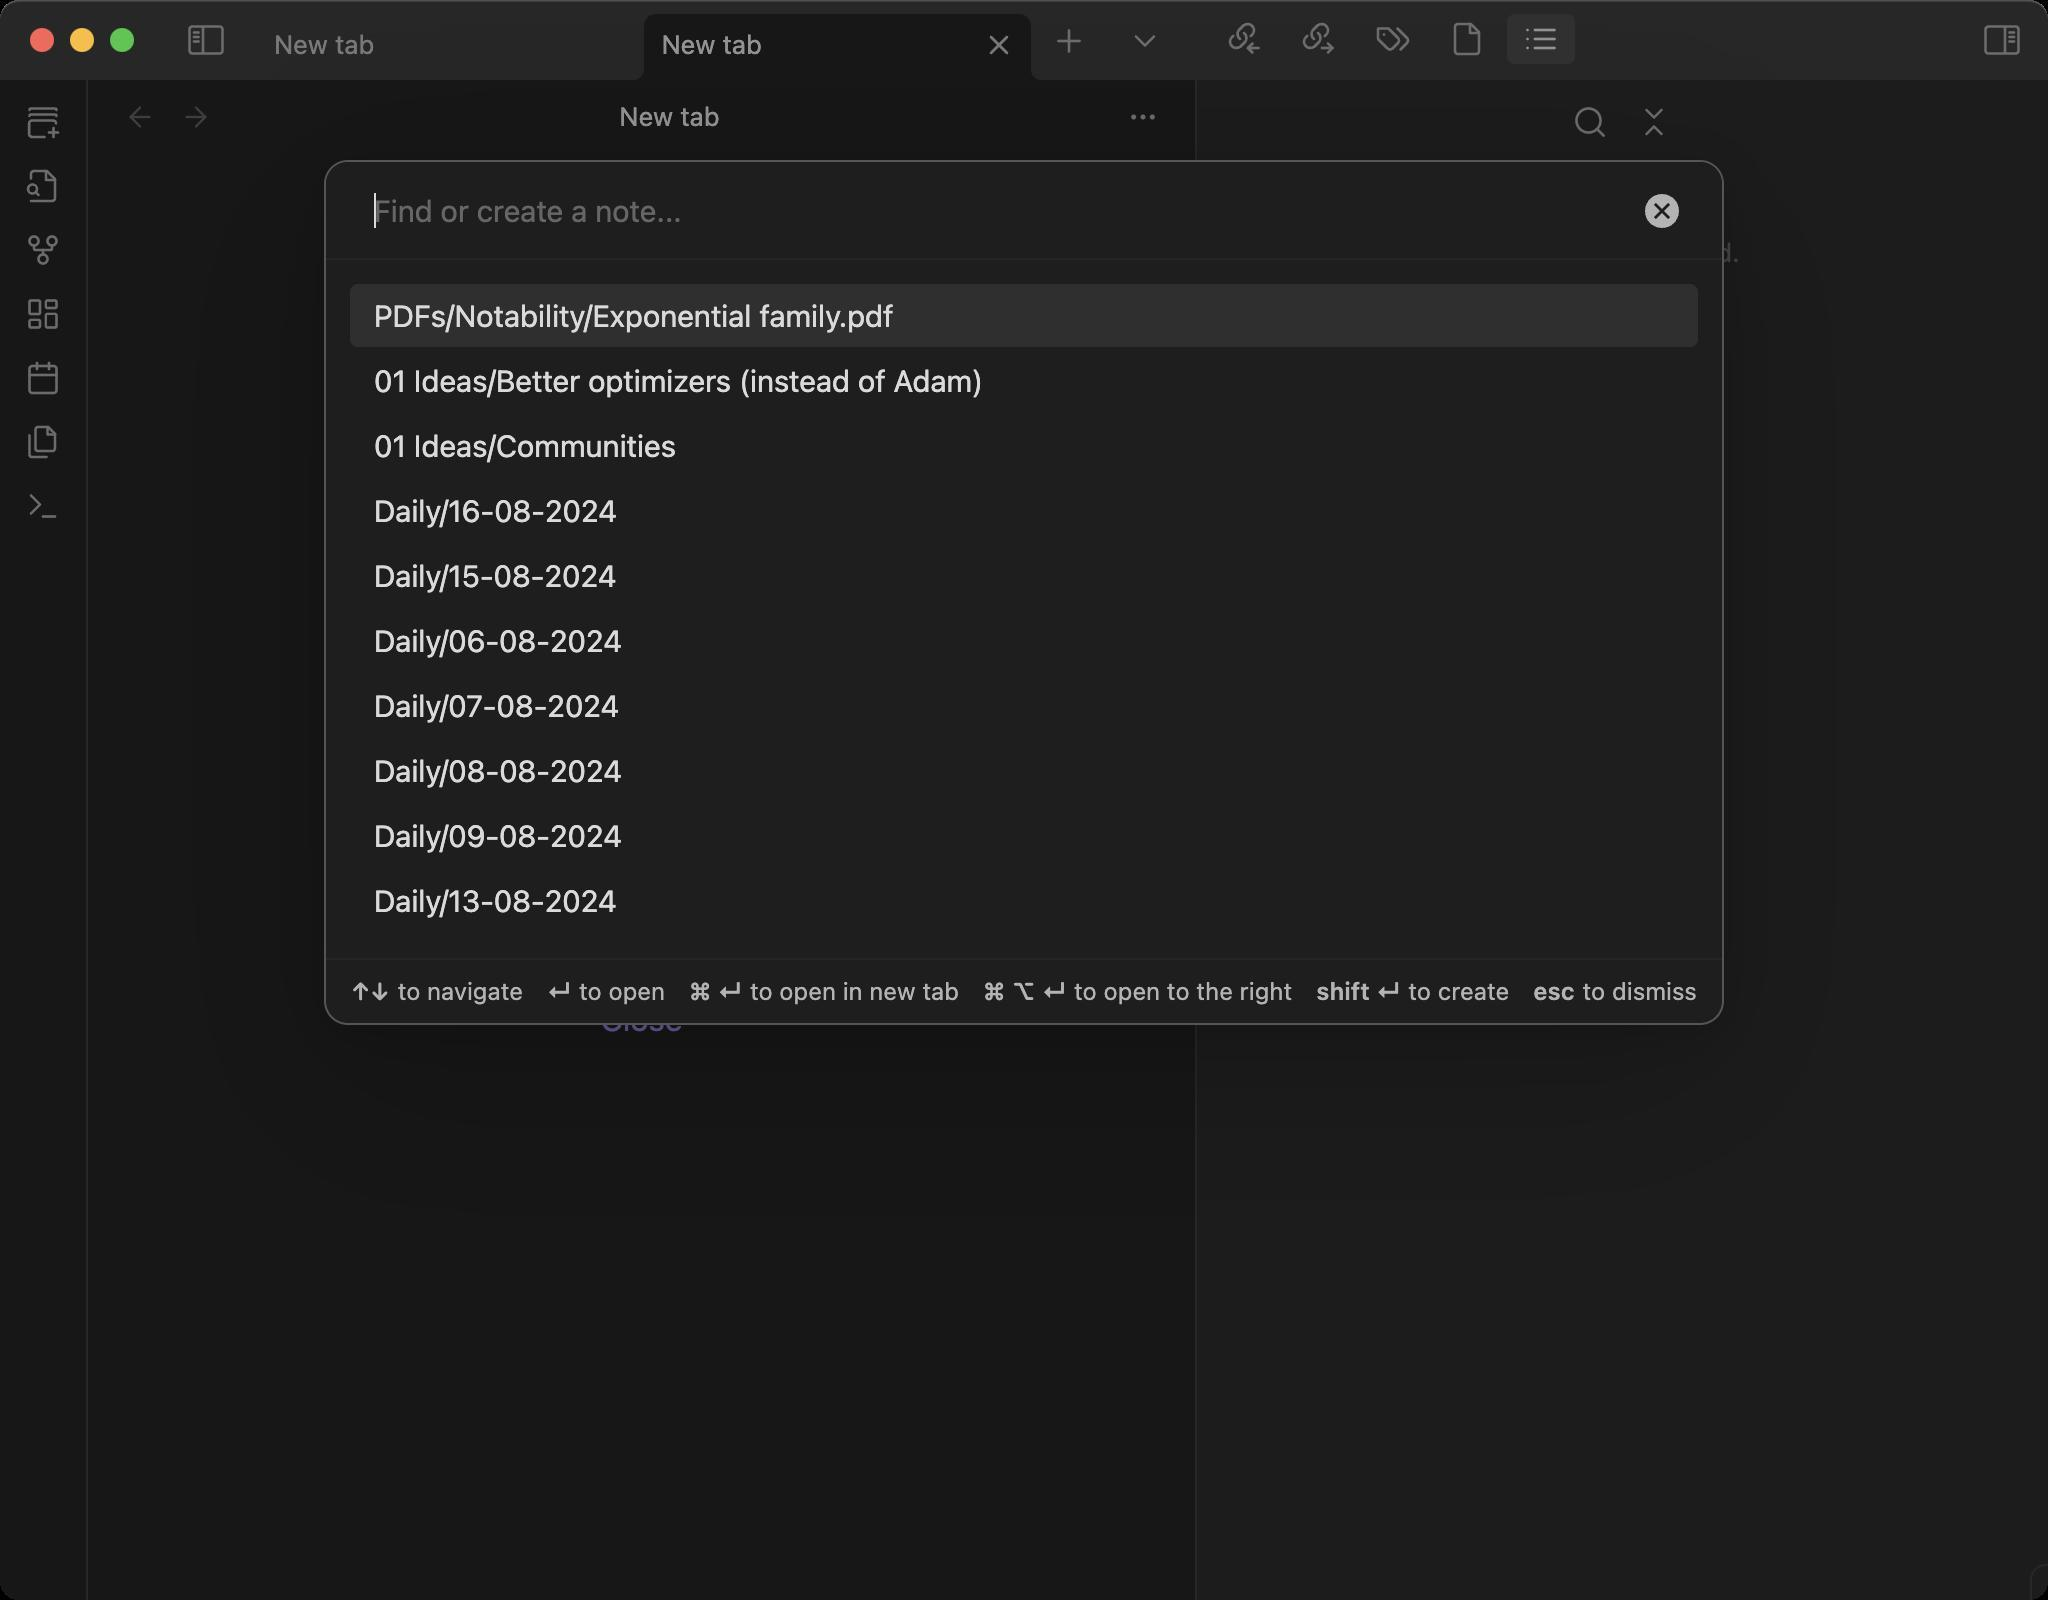
Accessibility tree:
{"name": "New_tab_-_Sophie's_vault_-_Obsidian_v1.6.7", "role": "AXWindow", "description": null, "role_description": "standard window", "value": null, "position": "325.00;113.00", "size": "1024;800", "children": [{"name": "", "role": "AXGroup", "description": "", "role_description": "group", "value": "", "position": "0.00;0.00", "size": "1024;800", "children": [{"name": "", "role": "AXGroup", "description": "", "role_description": "group", "value": "", "position": "0.00;0.00", "size": "1024;800", "children": [{"name": "", "role": "AXGroup", "description": "", "role_description": "group", "value": "", "position": "0.00;0.00", "size": "1024;800", "children": [{"name": "", "role": "AXGroup", "description": "", "role_description": "group", "value": "", "position": "0.00;0.00", "size": "1024;800", "children": [{"name": "New_tab_-_Sophie's_vault_-_Obsidian_v1.6.7", "role": "AXWebArea", "description": "", "role_description": "HTML content", "value": "", "position": "0.00;0.00", "size": "1024;800", "children": [{"name": "", "role": "AXGroup", "description": "", "role_description": "group", "value": "", "position": "0.00;0.00", "size": "1024;800", "children": [{"name": "", "role": "AXGroup", "description": "", "role_description": "group", "value": "", "position": "0.00;0.00", "size": "1024;800", "children": [{"name": "", "role": "AXGroup", "description": "", "role_description": "group", "value": "", "position": "0.00;0.00", "size": "1024;800", "children": [{"name": "", "role": "AXGroup", "description": "", "role_description": "group", "value": "", "position": "0.00;0.00", "size": "1024;800", "children": [{"name": "", "role": "AXGroup", "description": "", "role_description": "group", "value": "", "position": "0.00;40.00", "size": "44;760", "children": [{"name": "", "role": "AXGroup", "description": "Create new unique note", "role_description": "group", "value": "", "position": "7.00;48.00", "size": "30;26", "children": [{"name": "", "role": "AXImage", "description": "", "role_description": "image", "value": "", "position": "13.00;52.00", "size": "18;18", "children": []}]}, {"name": "", "role": "AXGroup", "description": "Open quick switcher", "role_description": "group", "value": "", "position": "7.00;80.00", "size": "30;26", "children": [{"name": "", "role": "AXImage", "description": "", "role_description": "image", "value": "", "position": "13.00;84.00", "size": "18;18", "children": []}]}, {"name": "", "role": "AXGroup", "description": "Open graph view", "role_description": "group", "value": "", "position": "7.00;112.00", "size": "30;26", "children": [{"name": "", "role": "AXImage", "description": "", "role_description": "image", "value": "", "position": "13.00;116.00", "size": "18;18", "children": []}]}, {"name": "", "role": "AXGroup", "description": "Create new canvas", "role_description": "group", "value": "", "position": "7.00;144.00", "size": "30;26", "children": [{"name": "", "role": "AXImage", "description": "", "role_description": "image", "value": "", "position": "13.00;148.00", "size": "18;18", "children": []}]}, {"name": "", "role": "AXGroup", "description": "Open today's daily note", "role_description": "group", "value": "", "position": "7.00;176.00", "size": "30;26", "children": [{"name": "", "role": "AXImage", "description": "", "role_description": "image", "value": "", "position": "13.00;180.00", "size": "18;18", "children": []}]}, {"name": "", "role": "AXGroup", "description": "Insert template", "role_description": "group", "value": "", "position": "7.00;208.00", "size": "30;26", "children": [{"name": "", "role": "AXImage", "description": "", "role_description": "image", "value": "", "position": "13.00;212.00", "size": "18;18", "children": []}]}, {"name": "", "role": "AXGroup", "description": "Open command palette", "role_description": "group", "value": "", "position": "7.00;240.00", "size": "30;26", "children": [{"name": "", "role": "AXImage", "description": "", "role_description": "image", "value": "", "position": "13.00;244.00", "size": "18;18", "children": []}]}]}, {"name": "", "role": "AXGroup", "description": "", "role_description": "group", "value": "", "position": "44.00;0.00", "size": "554;800", "children": [{"name": "", "role": "AXGroup", "description": "", "role_description": "group", "value": "", "position": "44.00;0.00", "size": "554;800", "children": [{"name": "", "role": "AXGroup", "description": "", "role_description": "group", "value": "", "position": "44.00;0.00", "size": "554;40", "children": [{"name": "", "role": "AXGroup", "description": "", "role_description": "group", "value": "", "position": "88.00;0.00", "size": "30;39", "children": [{"name": "", "role": "AXGroup", "description": "", "role_description": "group", "value": "", "position": "88.00;8.00", "size": "30;24", "children": [{"name": "", "role": "AXImage", "description": "", "role_description": "image", "value": "", "position": "94.00;11.00", "size": "18;18", "children": []}]}]}, {"name": "", "role": "AXGroup", "description": "", "role_description": "group", "value": "", "position": "113.00;6.00", "size": "418;34", "children": [{"name": "", "role": "AXGroup", "description": "New tab", "role_description": "group", "value": "", "position": "128.00;7.00", "size": "194;33", "children": [{"name": "", "role": "AXGroup", "description": "", "role_description": "group", "value": "", "position": "131.00;8.00", "size": "188;29", "children": [{"name": "", "role": "AXGroup", "description": "", "role_description": "group", "value": "", "position": "137.00;14.00", "size": "179;17", "children": [{"name": "", "role": "AXStaticText", "description": "", "role_description": "text", "value": "New tab", "position": "137.00;14.00", "size": "51;16", "children": []}]}]}]}, {"name": "", "role": "AXGroup", "description": "New tab", "role_description": "group", "value": "", "position": "322.00;7.00", "size": "194;33", "children": [{"name": "", "role": "AXGroup", "description": "", "role_description": "group", "value": "", "position": "325.00;8.00", "size": "188;29", "children": [{"name": "", "role": "AXGroup", "description": "", "role_description": "group", "value": "", "position": "331.00;14.00", "size": "157;17", "children": [{"name": "", "role": "AXStaticText", "description": "", "role_description": "text", "value": "New tab", "position": "331.00;14.00", "size": "50;16", "children": []}]}, {"name": "", "role": "AXGroup", "description": "Close", "role_description": "group", "value": "", "position": "490.00;12.00", "size": "20;21", "children": [{"name": "", "role": "AXImage", "description": "", "role_description": "image", "value": "", "position": "492.00;14.00", "size": "16;17", "children": []}]}]}]}]}, {"name": "", "role": "AXGroup", "description": "", "role_description": "group", "value": "", "position": "522.00;0.00", "size": "26;39", "children": [{"name": "", "role": "AXGroup", "description": "New tab", "role_description": "group", "value": "", "position": "522.00;8.00", "size": "26;26", "children": [{"name": "", "role": "AXImage", "description": "", "role_description": "image", "value": "", "position": "526.00;12.00", "size": "18;18", "children": []}]}]}, {"name": "", "role": "AXGroup", "description": "", "role_description": "group", "value": "", "position": "560.00;0.00", "size": "26;39", "children": [{"name": "", "role": "AXGroup", "description": "", "role_description": "group", "value": "", "position": "560.00;8.00", "size": "26;26", "children": [{"name": "", "role": "AXImage", "description": "", "role_description": "image", "value": "", "position": "564.00;12.00", "size": "18;18", "children": []}]}]}]}, {"name": "", "role": "AXGroup", "description": "", "role_description": "group", "value": "", "position": "44.00;40.00", "size": "554;760", "children": [{"name": "", "role": "AXGroup", "description": "", "role_description": "group", "value": "", "position": "44.00;40.00", "size": "554;760", "children": [{"name": "", "role": "AXGroup", "description": "", "role_description": "group", "value": "", "position": "44.00;40.00", "size": "554;760", "children": [{"name": "", "role": "AXGroup", "description": "", "role_description": "group", "value": "", "position": "44.00;40.00", "size": "554;38", "children": [{"name": "", "role": "AXButton", "description": "Navigate back", "role_description": "button", "value": "", "position": "56.00;46.00", "size": "28;25", "children": [{"name": "", "role": "AXImage", "description": "", "role_description": "image", "value": "", "position": "62.00;50.00", "size": "16;17", "children": []}]}, {"name": "", "role": "AXButton", "description": "Navigate forward", "role_description": "button", "value": "", "position": "84.00;46.00", "size": "28;25", "children": [{"name": "", "role": "AXImage", "description": "", "role_description": "image", "value": "", "position": "90.00;50.00", "size": "16;17", "children": []}]}, {"name": "", "role": "AXGroup", "description": "", "role_description": "group", "value": "", "position": "120.00;40.00", "size": "430;37", "children": [{"name": "", "role": "AXGroup", "description": "", "role_description": "group", "value": "", "position": "310.00;50.00", "size": "50;17", "children": [{"name": "", "role": "AXStaticText", "description": "", "role_description": "text", "value": "New tab", "position": "310.00;51.00", "size": "50;15", "children": []}]}]}, {"name": "", "role": "AXButton", "description": "More options", "role_description": "button", "value": "", "position": "558.00;46.00", "size": "28;25", "children": [{"name": "", "role": "AXImage", "description": "", "role_description": "image", "value": "", "position": "564.00;50.00", "size": "16;17", "children": []}]}]}, {"name": "", "role": "AXGroup", "description": "", "role_description": "group", "value": "", "position": "44.00;78.00", "size": "554;722", "children": [{"name": "", "role": "AXGroup", "description": "", "role_description": "group", "value": "", "position": "44.00;40.00", "size": "554;760", "children": [{"name": "", "role": "AXGroup", "description": "", "role_description": "group", "value": "", "position": "238.00;332.00", "size": "166;32", "children": [{"name": "", "role": "AXStaticText", "description": "", "role_description": "text", "value": "No file is open", "position": "244.00;334.00", "size": "154;28", "children": []}]}, {"name": "", "role": "AXGroup", "description": "", "role_description": "group", "value": "", "position": "238.00;384.00", "size": "166;36", "children": [{"name": "", "role": "AXStaticText", "description": "", "role_description": "text", "value": "Create new note (⌘ N)", "position": "238.00;392.00", "size": "166;20", "children": []}]}, {"name": "", "role": "AXGroup", "description": "", "role_description": "group", "value": "", "position": "238.00;420.00", "size": "166;36", "children": [{"name": "", "role": "AXStaticText", "description": "", "role_description": "text", "value": "Go to file (⌘ O)", "position": "265.00;428.00", "size": "112;20", "children": []}]}, {"name": "", "role": "AXGroup", "description": "", "role_description": "group", "value": "", "position": "238.00;456.00", "size": "166;36", "children": [{"name": "", "role": "AXStaticText", "description": "", "role_description": "text", "value": "See recent files (⌘ O)", "position": "242.00;464.00", "size": "158;20", "children": []}]}, {"name": "", "role": "AXGroup", "description": "", "role_description": "group", "value": "", "position": "238.00;492.00", "size": "166;36", "children": [{"name": "", "role": "AXStaticText", "description": "", "role_description": "text", "value": "Close", "position": "300.00;500.00", "size": "42;20", "children": []}]}]}]}]}]}]}]}]}, {"name": "", "role": "AXGroup", "description": "", "role_description": "group", "value": "", "position": "598.00;0.00", "size": "426;800", "children": [{"name": "", "role": "AXSplitter", "description": "", "role_description": "splitter", "value": "", "position": "598.00;0.00", "size": "3;800", "children": []}, {"name": "", "role": "AXGroup", "description": "", "role_description": "group", "value": "", "position": "598.00;0.00", "size": "426;800", "children": [{"name": "", "role": "AXGroup", "description": "", "role_description": "group", "value": "", "position": "598.00;0.00", "size": "426;40", "children": [{"name": "", "role": "AXGroup", "description": "", "role_description": "group", "value": "", "position": "606.00;6.00", "size": "182;33", "children": [{"name": "", "role": "AXGroup", "description": "Backlinks", "role_description": "group", "value": "", "position": "606.00;7.00", "size": "34;25", "children": [{"name": "", "role": "AXGroup", "description": "", "role_description": "group", "value": "", "position": "606.00;7.00", "size": "34;25", "children": [{"name": "", "role": "AXGroup", "description": "", "role_description": "group", "value": "", "position": "614.00;11.00", "size": "18;18", "children": [{"name": "", "role": "AXImage", "description": "", "role_description": "image", "value": "", "position": "614.00;11.00", "size": "18;18", "children": []}]}]}]}, {"name": "", "role": "AXGroup", "description": "Outgoing links", "role_description": "group", "value": "", "position": "643.00;7.00", "size": "34;25", "children": [{"name": "", "role": "AXGroup", "description": "", "role_description": "group", "value": "", "position": "643.00;7.00", "size": "34;25", "children": [{"name": "", "role": "AXGroup", "description": "", "role_description": "group", "value": "", "position": "651.00;11.00", "size": "18;18", "children": [{"name": "", "role": "AXImage", "description": "", "role_description": "image", "value": "", "position": "651.00;11.00", "size": "18;18", "children": []}]}]}]}, {"name": "", "role": "AXGroup", "description": "Tags", "role_description": "group", "value": "", "position": "680.00;7.00", "size": "34;25", "children": [{"name": "", "role": "AXGroup", "description": "", "role_description": "group", "value": "", "position": "680.00;7.00", "size": "34;25", "children": [{"name": "", "role": "AXGroup", "description": "", "role_description": "group", "value": "", "position": "688.00;11.00", "size": "18;18", "children": [{"name": "", "role": "AXImage", "description": "", "role_description": "image", "value": "", "position": "688.00;11.00", "size": "18;18", "children": []}]}]}]}, {"name": "", "role": "AXGroup", "description": "Paper sketch", "role_description": "group", "value": "", "position": "717.00;7.00", "size": "34;25", "children": [{"name": "", "role": "AXGroup", "description": "", "role_description": "group", "value": "", "position": "717.00;7.00", "size": "34;25", "children": [{"name": "", "role": "AXImage", "description": "", "role_description": "image", "value": "", "position": "725.00;11.00", "size": "18;18", "children": []}]}]}, {"name": "", "role": "AXGroup", "description": "Outline", "role_description": "group", "value": "", "position": "754.00;7.00", "size": "34;25", "children": [{"name": "", "role": "AXGroup", "description": "", "role_description": "group", "value": "", "position": "754.00;7.00", "size": "34;25", "children": [{"name": "", "role": "AXImage", "description": "", "role_description": "image", "value": "", "position": "762.00;11.00", "size": "18;18", "children": []}]}]}]}, {"name": "", "role": "AXGroup", "description": "", "role_description": "group", "value": "", "position": "986.00;0.00", "size": "38;39", "children": [{"name": "", "role": "AXGroup", "description": "", "role_description": "group", "value": "", "position": "986.00;8.00", "size": "30;24", "children": [{"name": "", "role": "AXImage", "description": "", "role_description": "image", "value": "", "position": "992.00;11.00", "size": "18;18", "children": []}]}]}]}, {"name": "", "role": "AXGroup", "description": "", "role_description": "group", "value": "", "position": "598.00;40.00", "size": "426;760", "children": [{"name": "", "role": "AXGroup", "description": "", "role_description": "group", "value": "", "position": "598.00;40.00", "size": "426;760", "children": [{"name": "", "role": "AXGroup", "description": "", "role_description": "group", "value": "", "position": "598.00;40.00", "size": "426;760", "children": [{"name": "", "role": "AXGroup", "description": "Show search filter", "role_description": "group", "value": "", "position": "780.00;48.00", "size": "30;26", "children": [{"name": "", "role": "AXImage", "description": "", "role_description": "image", "value": "", "position": "786.00;52.00", "size": "18;18", "children": []}]}, {"name": "", "role": "AXGroup", "description": "Collapse all", "role_description": "group", "value": "", "position": "812.00;48.00", "size": "30;26", "children": [{"name": "", "role": "AXImage", "description": "", "role_description": "image", "value": "", "position": "818.00;52.00", "size": "18;18", "children": []}]}, {"name": "", "role": "AXGroup", "description": "", "role_description": "group", "value": "", "position": "598.00;82.00", "size": "426;718", "children": [{"name": "", "role": "AXGroup", "description": "", "role_description": "group", "value": "", "position": "610.00;94.00", "size": "402;65", "children": [{"name": "", "role": "AXStaticText", "description": "", "role_description": "text", "value": "No headings found.", "position": "752.00;119.00", "size": "118;15", "children": []}]}]}]}]}]}]}]}]}]}, {"name": "", "role": "AXGroup", "description": "", "role_description": "group", "value": "", "position": "1015.00;782.00", "size": "9;18", "children": []}]}, {"name": "", "role": "AXGroup", "description": "", "role_description": "group", "value": "", "position": "0.00;0.00", "size": "1024;800", "children": [{"name": "", "role": "AXGroup", "description": "", "role_description": "group", "value": "", "position": "0.00;0.00", "size": "1024;800", "children": []}, {"name": "", "role": "AXGroup", "description": "", "role_description": "group", "value": "", "position": "162.00;80.00", "size": "700;433", "children": [{"name": "", "role": "AXGroup", "description": "", "role_description": "group", "value": "", "position": "163.00;81.00", "size": "698;49", "children": [{"name": "", "role": "AXTextField", "description": "", "role_description": "text field", "value": "", "position": "163.00;81.00", "size": "698;49", "children": []}, {"name": "", "role": "AXGroup", "description": "", "role_description": "group", "value": "", "position": "817.00;91.00", "size": "28;30", "children": []}]}, {"name": "", "role": "AXGroup", "description": "", "role_description": "group", "value": "", "position": "163.00;130.00", "size": "698;349", "children": [{"name": "", "role": "AXGroup", "description": "", "role_description": "group", "value": "", "position": "187.00;148.00", "size": "260;20", "children": [{"name": "", "role": "AXGroup", "description": "", "role_description": "group", "value": "", "position": "187.00;148.00", "size": "260;20", "children": [{"name": "", "role": "AXStaticText", "description": "", "role_description": "text", "value": "PDFs/Notability/Exponential family.pdf", "position": "187.00;149.00", "size": "260;18", "children": []}]}]}, {"name": "", "role": "AXGroup", "description": "", "role_description": "group", "value": "", "position": "187.00;181.00", "size": "305;19", "children": [{"name": "", "role": "AXGroup", "description": "", "role_description": "group", "value": "", "position": "187.00;181.00", "size": "305;19", "children": [{"name": "", "role": "AXStaticText", "description": "", "role_description": "text", "value": "01 Ideas/Better optimizers (instead of Adam)", "position": "187.00;182.00", "size": "305;17", "children": []}]}]}, {"name": "", "role": "AXGroup", "description": "", "role_description": "group", "value": "", "position": "187.00;213.00", "size": "151;20", "children": [{"name": "", "role": "AXGroup", "description": "", "role_description": "group", "value": "", "position": "187.00;213.00", "size": "151;20", "children": [{"name": "", "role": "AXStaticText", "description": "", "role_description": "text", "value": "01 Ideas/Communities", "position": "187.00;214.00", "size": "151;18", "children": []}]}]}, {"name": "", "role": "AXGroup", "description": "", "role_description": "group", "value": "", "position": "187.00;246.00", "size": "122;19", "children": [{"name": "", "role": "AXGroup", "description": "", "role_description": "group", "value": "", "position": "187.00;246.00", "size": "122;19", "children": [{"name": "", "role": "AXStaticText", "description": "", "role_description": "text", "value": "Daily/16-08-2024", "position": "187.00;247.00", "size": "122;17", "children": []}]}]}, {"name": "", "role": "AXGroup", "description": "", "role_description": "group", "value": "", "position": "187.00;278.00", "size": "122;20", "children": [{"name": "", "role": "AXGroup", "description": "", "role_description": "group", "value": "", "position": "187.00;278.00", "size": "122;20", "children": [{"name": "", "role": "AXStaticText", "description": "", "role_description": "text", "value": "Daily/15-08-2024", "position": "187.00;279.00", "size": "122;18", "children": []}]}]}, {"name": "", "role": "AXGroup", "description": "", "role_description": "group", "value": "", "position": "187.00;311.00", "size": "124;19", "children": [{"name": "", "role": "AXGroup", "description": "", "role_description": "group", "value": "", "position": "187.00;311.00", "size": "124;19", "children": [{"name": "", "role": "AXStaticText", "description": "", "role_description": "text", "value": "Daily/06-08-2024", "position": "187.00;312.00", "size": "124;17", "children": []}]}]}, {"name": "", "role": "AXGroup", "description": "", "role_description": "group", "value": "", "position": "187.00;343.00", "size": "123;20", "children": [{"name": "", "role": "AXGroup", "description": "", "role_description": "group", "value": "", "position": "187.00;343.00", "size": "123;20", "children": [{"name": "", "role": "AXStaticText", "description": "", "role_description": "text", "value": "Daily/07-08-2024", "position": "187.00;344.00", "size": "123;18", "children": []}]}]}, {"name": "", "role": "AXGroup", "description": "", "role_description": "group", "value": "", "position": "187.00;376.00", "size": "125;19", "children": [{"name": "", "role": "AXGroup", "description": "", "role_description": "group", "value": "", "position": "187.00;376.00", "size": "125;19", "children": [{"name": "", "role": "AXStaticText", "description": "", "role_description": "text", "value": "Daily/08-08-2024", "position": "187.00;377.00", "size": "125;17", "children": []}]}]}, {"name": "", "role": "AXGroup", "description": "", "role_description": "group", "value": "", "position": "187.00;408.00", "size": "124;20", "children": [{"name": "", "role": "AXGroup", "description": "", "role_description": "group", "value": "", "position": "187.00;408.00", "size": "124;20", "children": [{"name": "", "role": "AXStaticText", "description": "", "role_description": "text", "value": "Daily/09-08-2024", "position": "187.00;409.00", "size": "124;18", "children": []}]}]}, {"name": "", "role": "AXGroup", "description": "", "role_description": "group", "value": "", "position": "187.00;441.00", "size": "122;19", "children": [{"name": "", "role": "AXGroup", "description": "", "role_description": "group", "value": "", "position": "187.00;441.00", "size": "122;19", "children": [{"name": "", "role": "AXStaticText", "description": "", "role_description": "text", "value": "Daily/13-08-2024", "position": "187.00;442.00", "size": "122;17", "children": []}]}]}]}, {"name": "", "role": "AXGroup", "description": "", "role_description": "group", "value": "", "position": "176.00;488.00", "size": "86;16", "children": [{"name": "", "role": "AXStaticText", "description": "", "role_description": "text", "value": "↑↓", "position": "176.00;489.00", "size": "19;14", "children": []}, {"name": "", "role": "AXStaticText", "description": "", "role_description": "text", "value": "to navigate", "position": "199.00;489.00", "size": "63;14", "children": []}]}, {"name": "", "role": "AXGroup", "description": "", "role_description": "group", "value": "", "position": "273.00;488.00", "size": "60;16", "children": [{"name": "", "role": "AXStaticText", "description": "", "role_description": "text", "value": "↵", "position": "273.00;489.00", "size": "13;14", "children": []}, {"name": "", "role": "AXStaticText", "description": "", "role_description": "text", "value": "to open", "position": "290.00;489.00", "size": "43;14", "children": []}]}, {"name": "", "role": "AXGroup", "description": "", "role_description": "group", "value": "", "position": "345.00;488.00", "size": "135;16", "children": [{"name": "", "role": "AXStaticText", "description": "", "role_description": "text", "value": "⌘ ↵", "position": "345.00;489.00", "size": "26;14", "children": []}, {"name": "", "role": "AXStaticText", "description": "", "role_description": "text", "value": "to open in new tab", "position": "375.00;489.00", "size": "105;14", "children": []}]}, {"name": "", "role": "AXGroup", "description": "", "role_description": "group", "value": "", "position": "492.00;488.00", "size": "155;16", "children": [{"name": "", "role": "AXStaticText", "description": "", "role_description": "text", "value": "⌘ ⌥ ↵", "position": "492.00;489.00", "size": "42;14", "children": []}, {"name": "", "role": "AXStaticText", "description": "", "role_description": "text", "value": "to open to the right", "position": "537.00;489.00", "size": "110;14", "children": []}]}, {"name": "", "role": "AXGroup", "description": "", "role_description": "group", "value": "", "position": "658.00;488.00", "size": "97;16", "children": [{"name": "", "role": "AXStaticText", "description": "", "role_description": "text", "value": "shift ↵", "position": "658.00;489.00", "size": "43;14", "children": []}, {"name": "", "role": "AXStaticText", "description": "", "role_description": "text", "value": "to create", "position": "704.00;489.00", "size": "51;14", "children": []}]}, {"name": "", "role": "AXGroup", "description": "", "role_description": "group", "value": "", "position": "767.00;488.00", "size": "82;16", "children": [{"name": "", "role": "AXStaticText", "description": "", "role_description": "text", "value": "esc", "position": "767.00;489.00", "size": "21;14", "children": []}, {"name": "", "role": "AXStaticText", "description": "", "role_description": "text", "value": "to dismiss", "position": "791.00;489.00", "size": "58;14", "children": []}]}]}]}]}]}]}]}]}]}, {"name": null, "role": "AXButton", "description": null, "role_description": "close button", "value": null, "position": "14.00;12.00", "size": "14;16", "children": []}, {"name": null, "role": "AXButton", "description": null, "role_description": "full screen button", "value": null, "position": "54.00;12.00", "size": "14;16", "children": [{"name": null, "role": "AXGroup", "description": null, "role_description": "group", "value": null, "position": "54.00;12.00", "size": "14;16", "children": [{"name": null, "role": "AXGroup", "description": null, "role_description": "group", "value": null, "position": "54.00;12.00", "size": "14;16", "children": []}]}]}, {"name": null, "role": "AXButton", "description": null, "role_description": "minimize button", "value": null, "position": "34.00;12.00", "size": "14;16", "children": []}]}